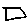
Label: square